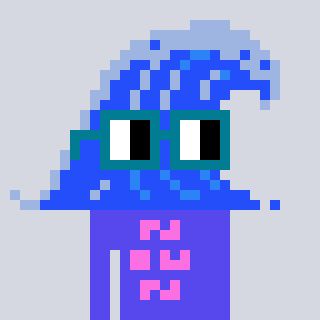
a pixel art character with square dark green glasses, a wave-shaped head and a computerblue-colored body on a cool background